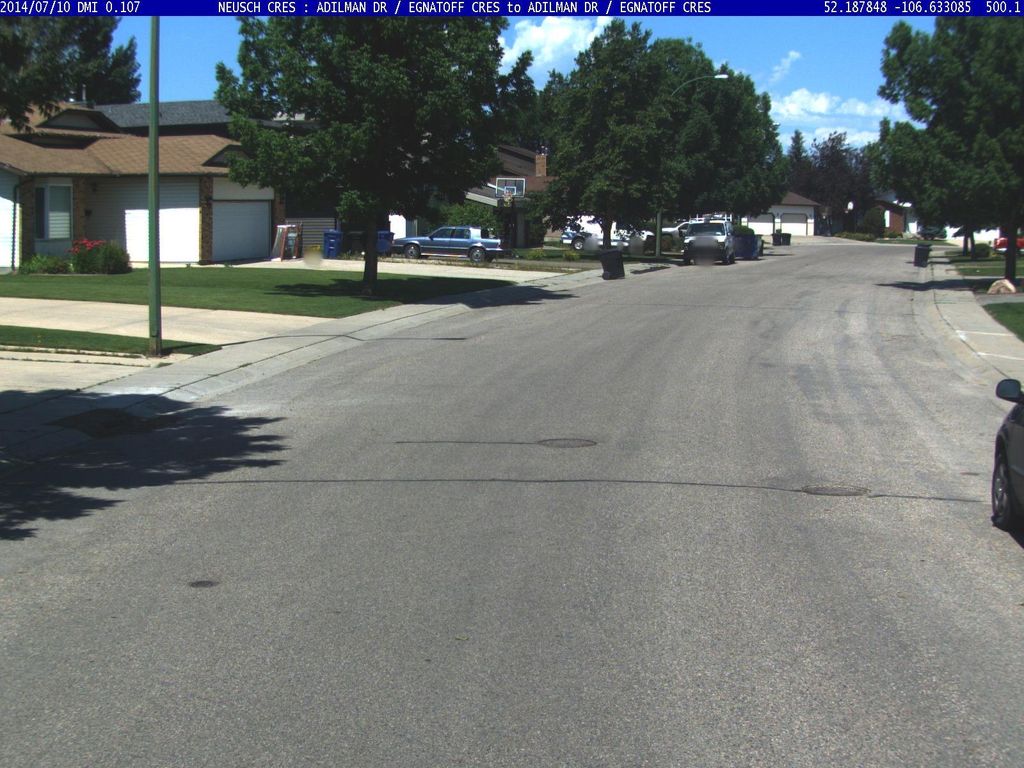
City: saskatoon